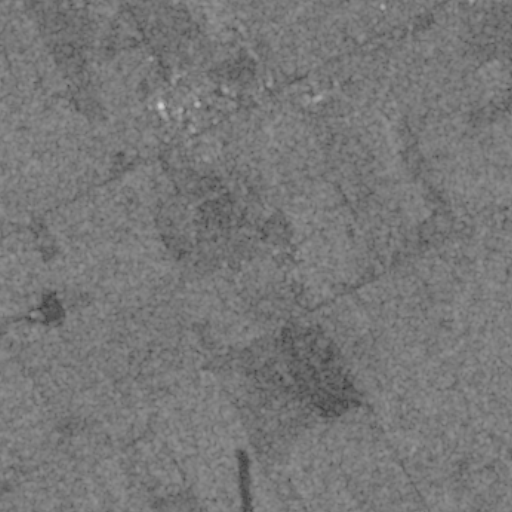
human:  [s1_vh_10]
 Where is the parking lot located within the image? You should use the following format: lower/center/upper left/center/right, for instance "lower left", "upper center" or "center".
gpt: The parking lot is located in the upper left of the image.
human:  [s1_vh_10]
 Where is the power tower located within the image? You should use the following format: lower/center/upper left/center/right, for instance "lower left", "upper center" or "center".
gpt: The power tower is located in the lower left of the image.
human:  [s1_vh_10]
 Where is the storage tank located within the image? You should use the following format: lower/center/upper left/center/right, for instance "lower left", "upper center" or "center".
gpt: The storage tank is located in the upper left of the image.
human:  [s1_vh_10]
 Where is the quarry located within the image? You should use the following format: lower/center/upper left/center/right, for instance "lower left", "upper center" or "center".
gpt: There is no quarry in the image.

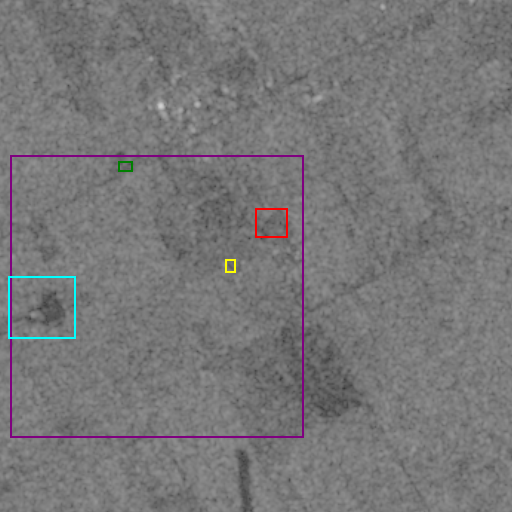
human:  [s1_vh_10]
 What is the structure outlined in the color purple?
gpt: The structure outlined in purple is a crop field.
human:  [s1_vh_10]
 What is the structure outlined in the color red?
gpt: The structure outlined in red is a park.
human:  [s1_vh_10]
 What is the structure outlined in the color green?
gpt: The structure outlined in green is a parking lot.
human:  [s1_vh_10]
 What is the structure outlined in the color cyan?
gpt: The structure outlined in cyan is a quarry.
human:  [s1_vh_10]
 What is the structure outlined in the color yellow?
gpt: The structure outlined in yellow is a building.
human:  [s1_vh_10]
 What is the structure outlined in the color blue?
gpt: There is no blue outline.